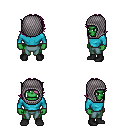
a pixel art fantasy rpg character, male body template, orc, green skin, teal long-sleeve shirt, teal pants, pink swoop hairstyle, chain hood, black shoes, four views (front, back, left, right), 2x2 character sprite sheet, small pixel art, hard edges, no anti-aliasing